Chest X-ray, AP view. Patient: 47 years old, sex F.
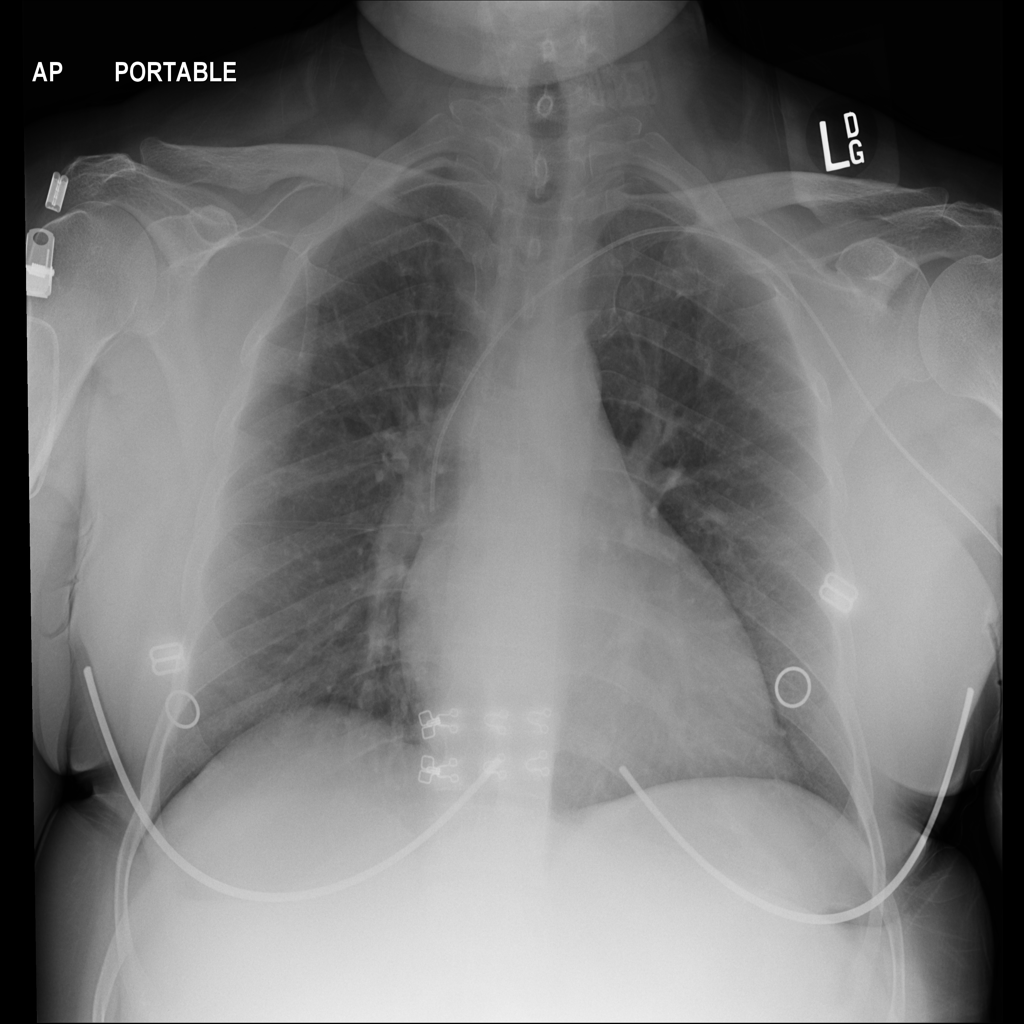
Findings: No Finding